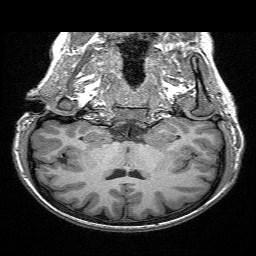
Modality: T1w
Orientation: sagittal
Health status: ill
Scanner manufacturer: siemens
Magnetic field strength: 3 T
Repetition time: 2.3 s
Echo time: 0.00298 s